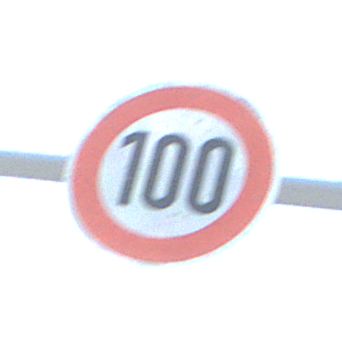
Verkehrszeichen: Geschwindigkeit100
Umgebung: Outdoor, Suburban
Tageszeit: MorningAfternoon
Wetter: PartlyCloudy
Licht: Natural
Jahreszeit: NotSpecified
Kontrast: HighContrast